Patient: sex M, age 42
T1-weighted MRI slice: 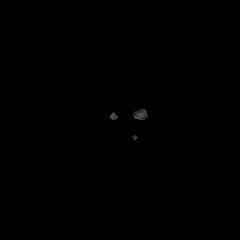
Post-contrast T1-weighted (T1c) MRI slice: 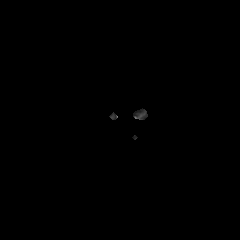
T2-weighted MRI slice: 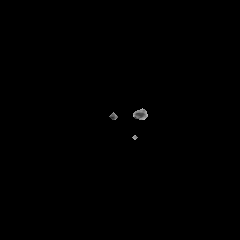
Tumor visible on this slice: no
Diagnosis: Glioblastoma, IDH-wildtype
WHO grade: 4